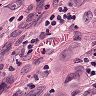
Metastatic tissue present: yes